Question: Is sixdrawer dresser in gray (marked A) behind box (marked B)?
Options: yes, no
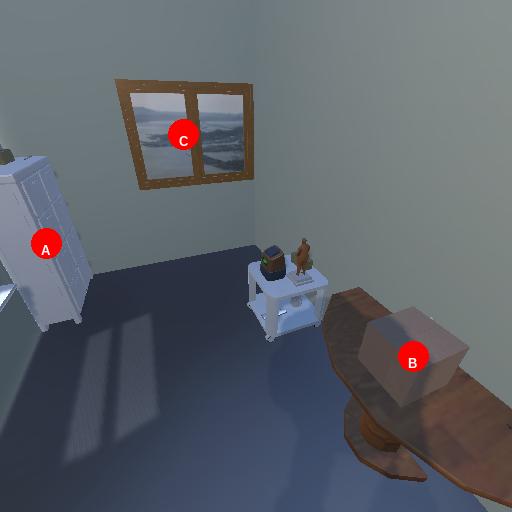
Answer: yes